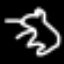
Label: frog